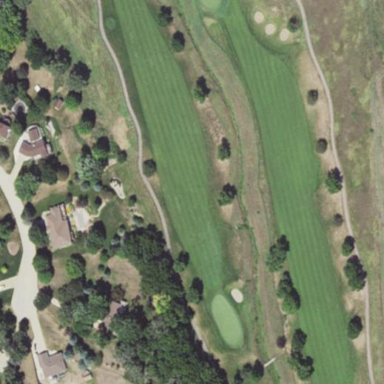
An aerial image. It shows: Golf fairway surrounded by grass.